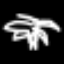
Label: palm tree